Question: I am trying to understand Big-O Notation. So sorry if I am asking something that is too obvious but I can't seem to wrap my head around this.
I have the following C# code function that I am trying to calculate Big-O Notation for.
'''
for (i = 2; i < 100; i++)
{
for (j = 2; j <= (i / j); j++)
if ((i % j) == 0) break; // if factor found, not prime
if (j > (i / j))
Console.WriteLine("{0} is prime", i);
}
'''
Now what I got so far is that I think that both the 'if' clauses are considered constant O(1) and not taken into account for the calculation of this algorithm? And also if I have understood correctly a single for loop
'''
for(i = 0; i < 100; i++)
'''
since it is a linear function would be O(n) and a nested loop that does not depend on a variable from the surrounding loop
'''
for(i = 0; i < 100; i++)
for(j = 0; j < 100; j++)
'''
Is O(n^2)? But how do I calculate a function such as the top one where the second loop is dependent on the first loop and creates a non-linear function?

I found a definition for linearithmic that says
> Linearithmic algorithm scales to huge problems. Whenever N doubles,
the running time more (but not much more) than doubles.
While this seems to be a good description of how this code snippet runs would that mean that it is O(N Log[n]) and if so how could I calculate this?
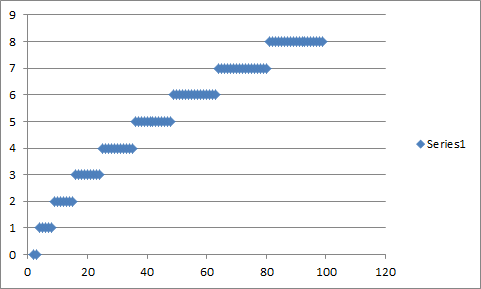
Answer: @Jon is close but his analysis is a bit wrong, and the real 'O(n*sqrt(n))'.
This is based on the fact that for each number 'i', the expected number of 'work' you should do in the inner loop is:
'''
1/2 + 2/3 + 3/4 + ... + (sqrt(i)-1)/sqrt(i) =
= 1-1/2 + 1-1/3 + ... + 1-1/sqrt(i)
= sqrt(i) - (1/2 + 1/3 + ... + 1/sqrt(i)
= sqrt(i) - H_sqrt(i)
'''
since 'H_sqrt(i)' (<URL>', per prime number calculation.
Since this is done repeatedly per each 'i', the total complexity of the problem is 'O(sqrt(2) + sqrt(3) + ... + sqrt(n))'. According to <URL>'.
Things to notice:
1. The first sum is up to sqrt(i) since this is the point where j > (i / j).
2. The first sum is (j-1)/j for each j, because on average one out of j elements is getting into the break (1/3 of the elements are dividable by 3, 1/4 by 4,...) this leaves us (j-1)/j that are not - and this is the expected work we have.
3. The equality O(log(sqrt(n)) = O(1/2*log(n) comes from O(log(n^k))=O(k*log(n))=O(log(n)) for any constant k. (in your case k=1/2)